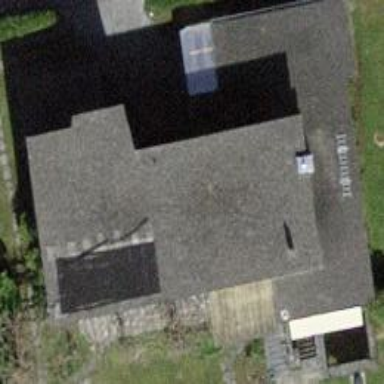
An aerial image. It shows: Detached building.